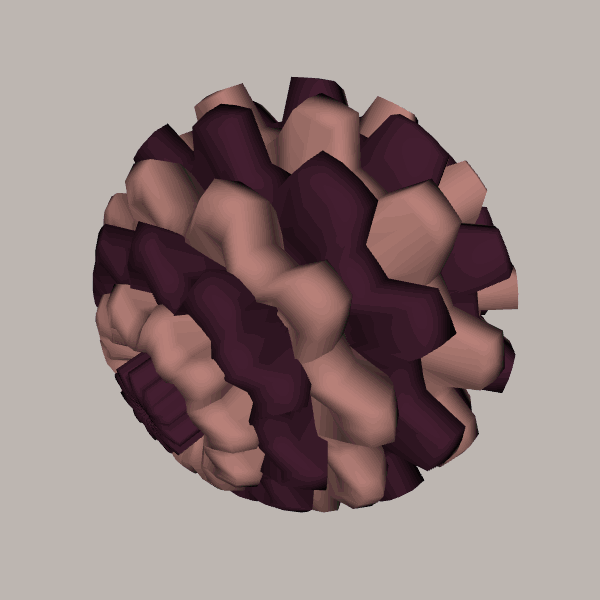
Background: light